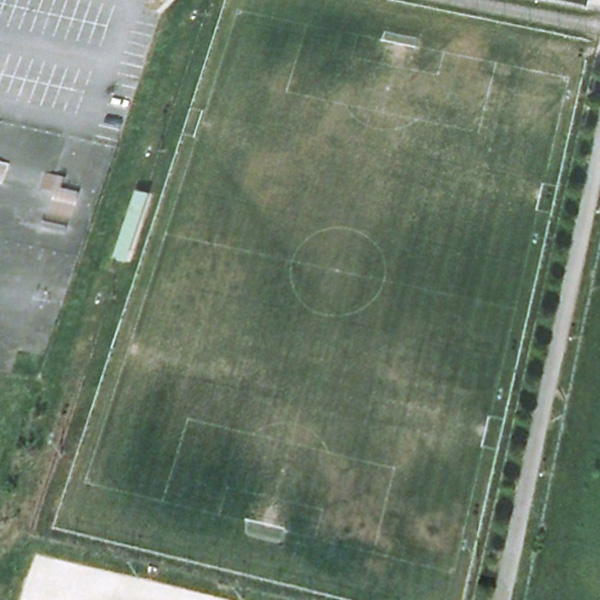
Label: Playground